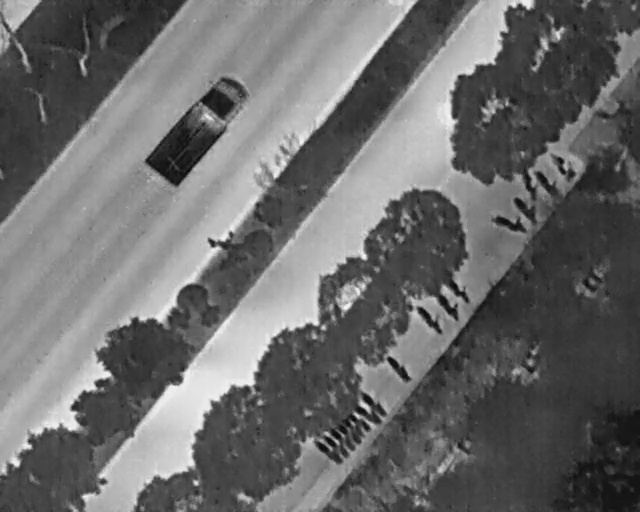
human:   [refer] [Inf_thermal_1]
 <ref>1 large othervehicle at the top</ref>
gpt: <box>[[20, 20, 41, 30, 40]]</box>

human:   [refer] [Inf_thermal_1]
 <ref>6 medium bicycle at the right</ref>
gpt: <box>[[85, 30, 90, 33, 143], [82, 33, 88, 37, 143], [79, 39, 85, 42, 143], [76, 41, 82, 45, 111], [68, 54, 74, 57, 133], [67, 58, 72, 61, 136]]</box>

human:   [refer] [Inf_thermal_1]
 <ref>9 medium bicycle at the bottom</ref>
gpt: <box>[[59, 70, 65, 73, 136], [55, 77, 61, 79, 128], [54, 79, 59, 81, 119], [53, 81, 58, 83, 125], [52, 83, 58, 85, 147], [51, 84, 56, 86, 147], [50, 85, 55, 87, 147], [49, 85, 54, 87, 147], [48, 87, 53, 89, 127]]</box>